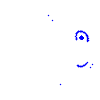
Particle: kaon